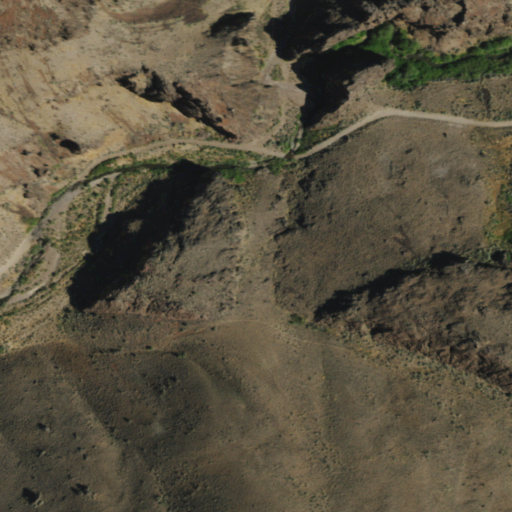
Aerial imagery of gap in Nevada named Devils Gate containing shrub and grassland